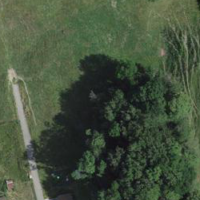
EUNIS habitat code: 24
Species observed at this site:
Capreolus capreolus